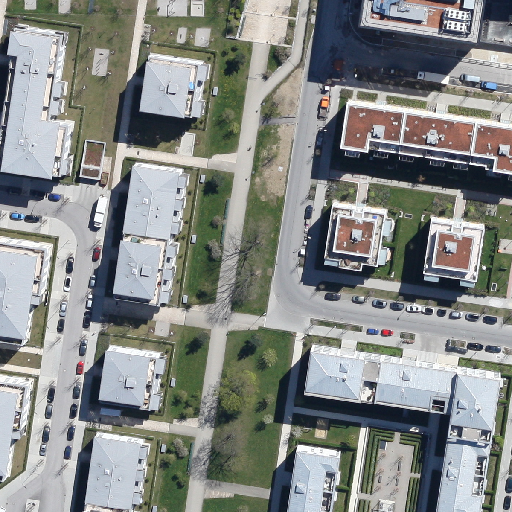
Referring expression: long truck driving on the road